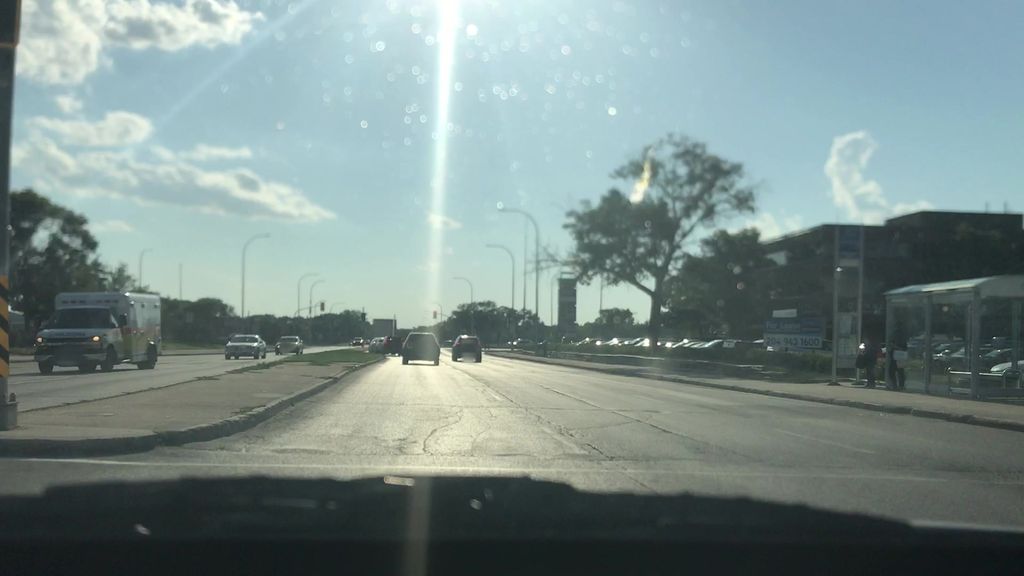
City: winnipeg